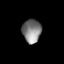
Tissue: prostate
Cell type: NK cells
Senescence score: 0.3433
Nuclear area (px): 430
Mean DAPI intensity: 128.174